Field crop: maize
Growth stage: 2
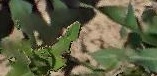
Species: maize